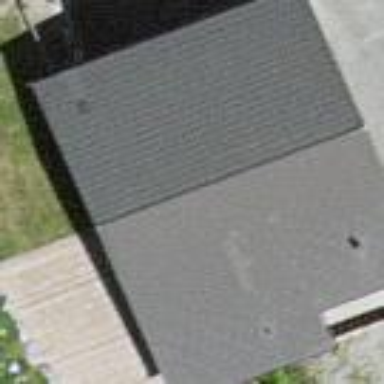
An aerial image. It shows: Simple and straightforward house.